Interaction volume radius: 5 \u00c5
Interaction volume height: 25 \u00c5
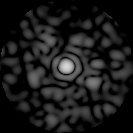
Disorder parameter: 0.8401